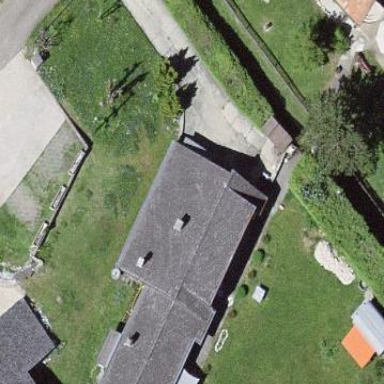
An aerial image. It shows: Residential building.